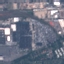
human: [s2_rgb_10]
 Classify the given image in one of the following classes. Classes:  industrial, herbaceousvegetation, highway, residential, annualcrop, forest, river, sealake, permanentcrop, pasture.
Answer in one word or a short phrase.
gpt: Industrial